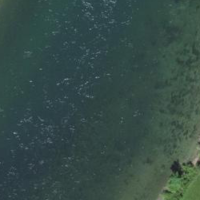
EUNIS habitat code: 15
Species observed at this site:
Phalacrocorax carbo